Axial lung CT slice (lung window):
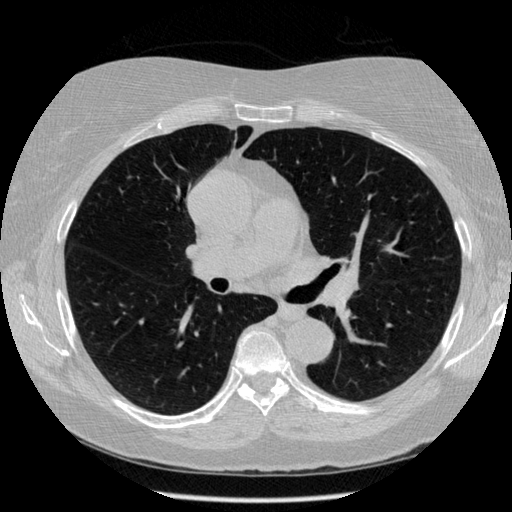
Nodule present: no